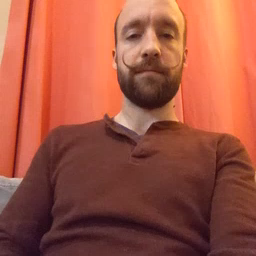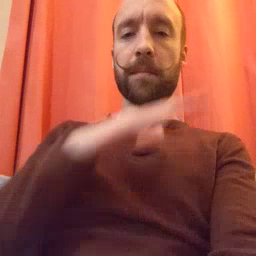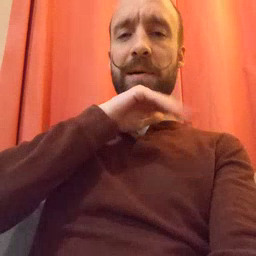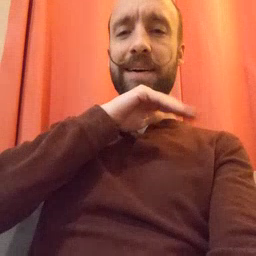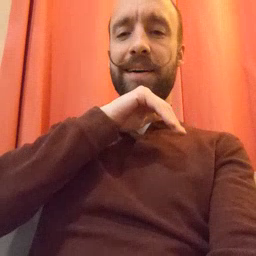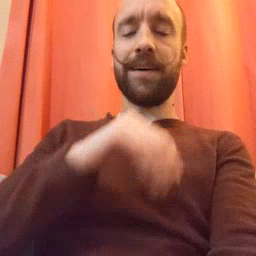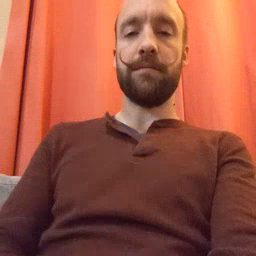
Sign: pig